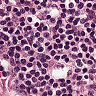
Metastatic tissue present: no